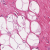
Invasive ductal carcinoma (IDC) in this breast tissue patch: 0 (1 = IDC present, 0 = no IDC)